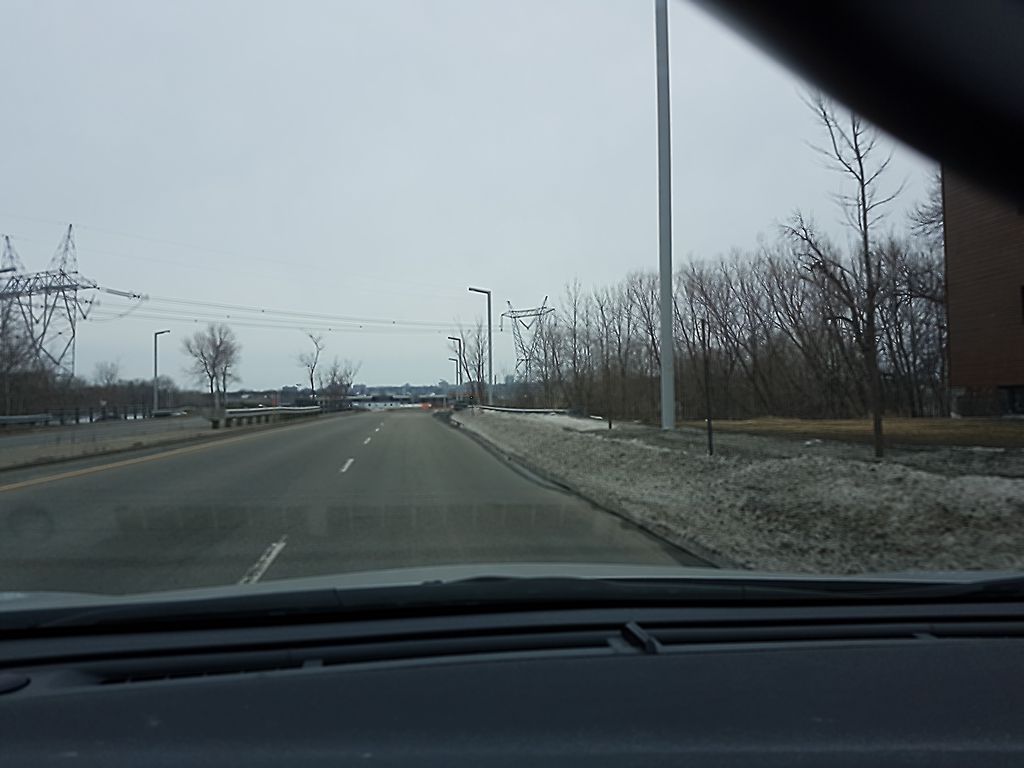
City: quebec_city